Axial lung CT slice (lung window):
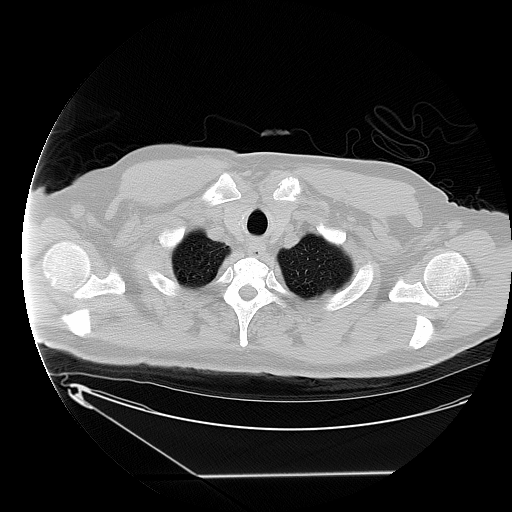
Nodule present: no